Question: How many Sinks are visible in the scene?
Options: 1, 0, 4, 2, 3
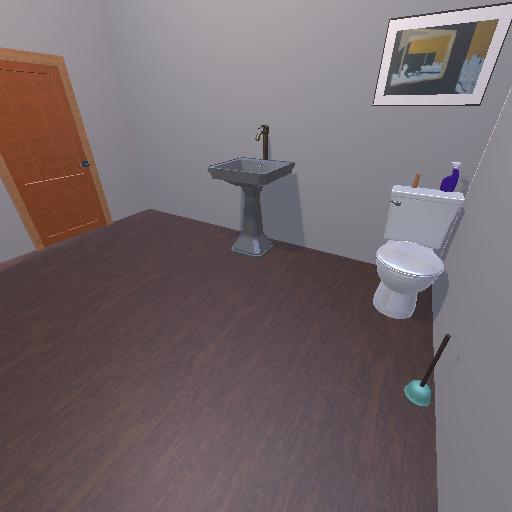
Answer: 1